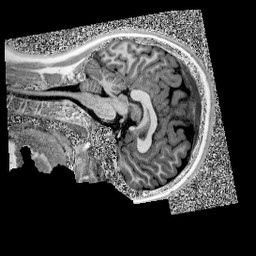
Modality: UNIT1
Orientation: sagittal
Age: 12
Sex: female
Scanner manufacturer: siemens
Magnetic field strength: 3 T
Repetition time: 4 s
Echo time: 0.00299 s